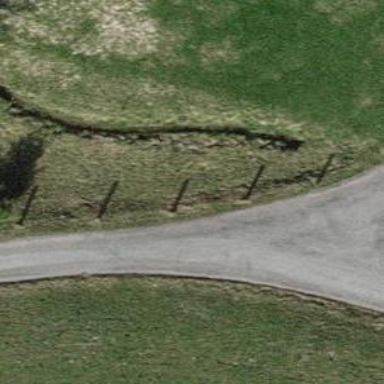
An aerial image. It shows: Unclassified road.